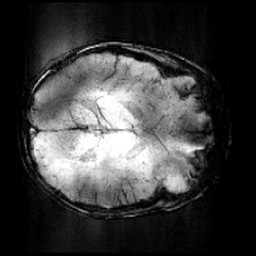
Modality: minIP
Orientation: axial
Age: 10
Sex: male
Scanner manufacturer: siemens
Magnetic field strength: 3 T
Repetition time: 0.027 s
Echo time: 0.02 s